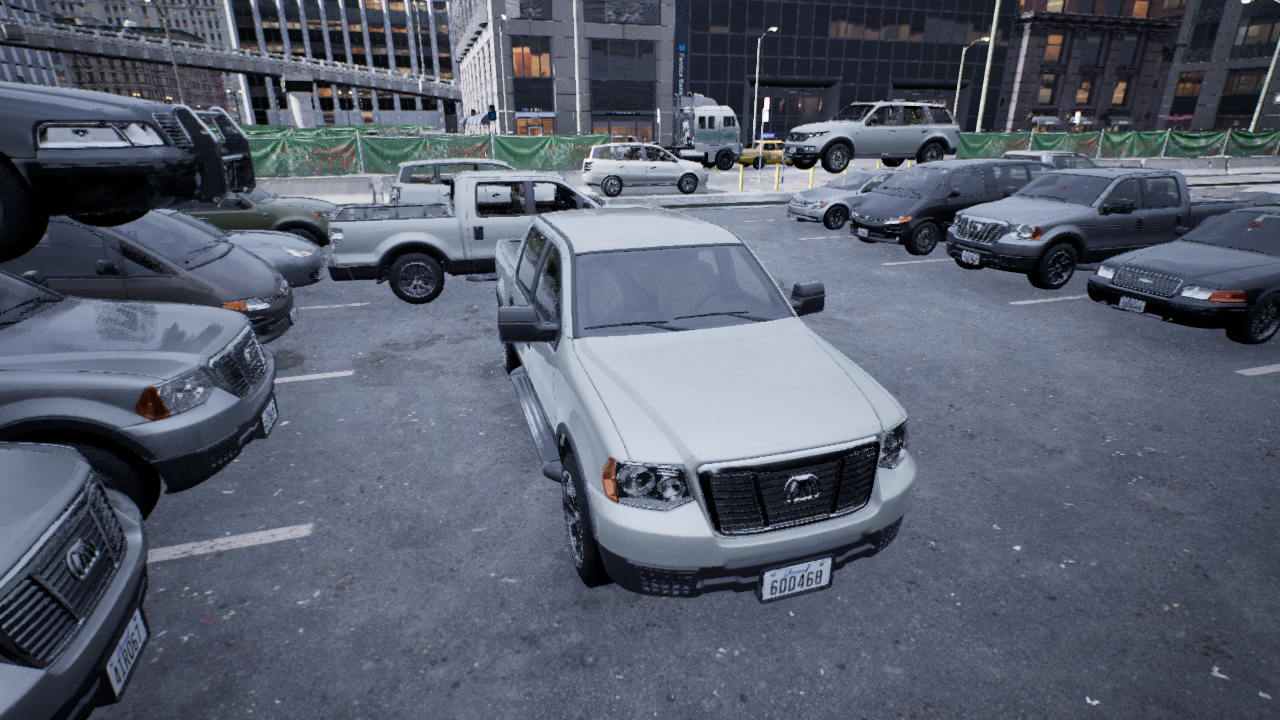
Venue: arterial
Lighting: overcast
Vehicle rig: pickup